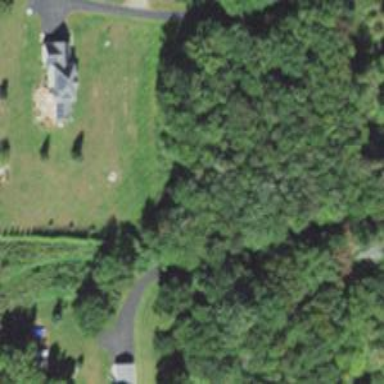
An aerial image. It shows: Residential driveway designated as service road.